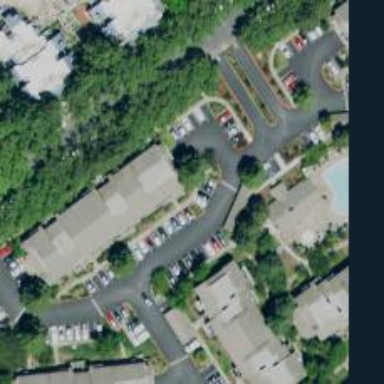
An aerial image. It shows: Parking space.